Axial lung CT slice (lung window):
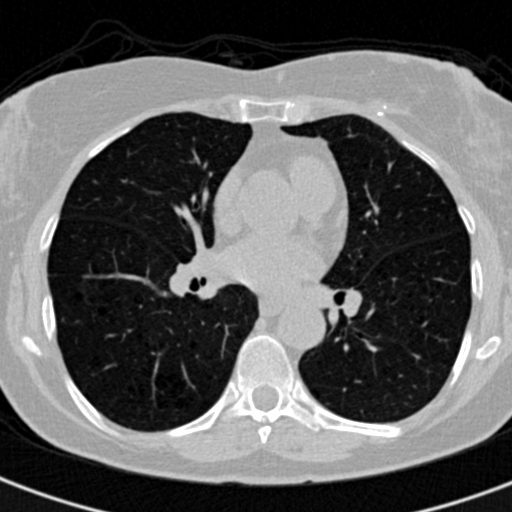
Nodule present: no